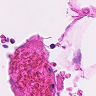
Metastatic tissue present: no